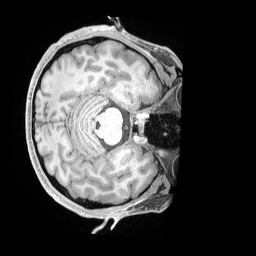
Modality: T1w
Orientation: axial
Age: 34
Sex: male
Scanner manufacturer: siemens
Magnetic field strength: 3 T
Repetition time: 2 s
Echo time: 0.00211 s